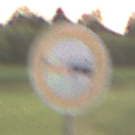
Verkehrszeichen: Ueberholverbot
Umgebung: Outdoor, Nature
Tageszeit: SunriseSunset
Wetter: Clear
Licht: Natural
Jahreszeit: NotSpecified
Kontrast: LowContrast